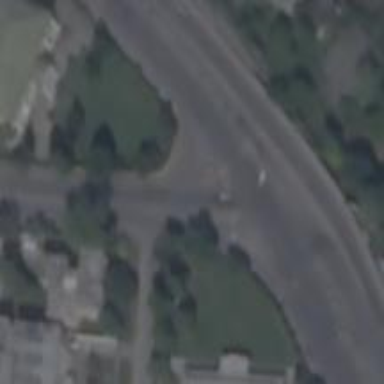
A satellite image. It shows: Crossing road.